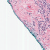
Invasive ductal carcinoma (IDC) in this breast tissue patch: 0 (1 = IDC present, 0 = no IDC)